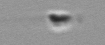
Label: flagellate_morphotype3